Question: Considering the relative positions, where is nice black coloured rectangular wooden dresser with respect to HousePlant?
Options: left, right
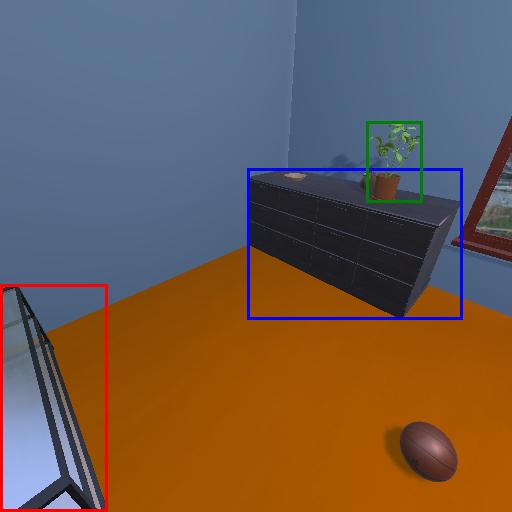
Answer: left